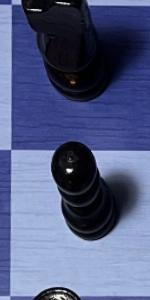
Label: Pawn_Black